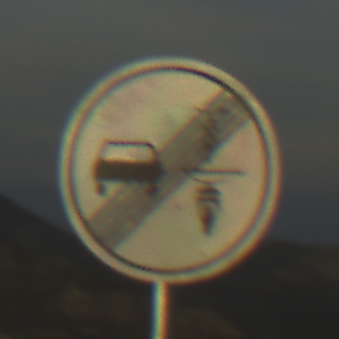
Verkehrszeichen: EndeVerbotUeberholenEinspurigeFahrzeuge
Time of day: SunriseSunset
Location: Outdoor (Nature)
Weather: PartlyCloudy
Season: Summer
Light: Natural